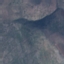
Land use / land cover class: HerbaceousVegetation